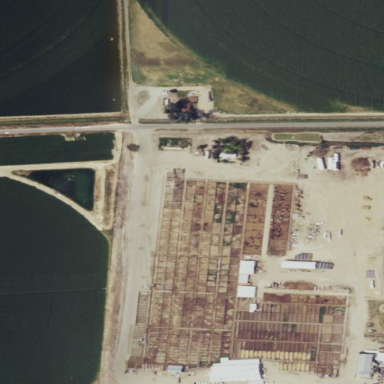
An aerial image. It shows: Feedlot in farmyard.